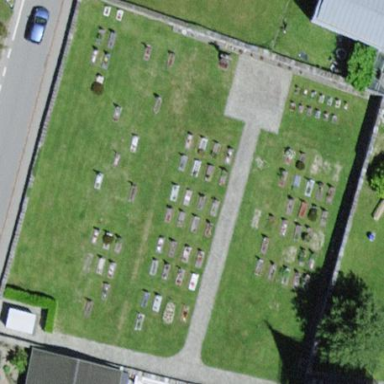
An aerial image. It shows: Graveyard.